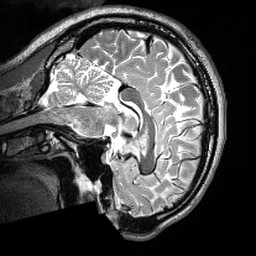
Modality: T2w
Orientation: sagittal
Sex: male
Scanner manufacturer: siemens
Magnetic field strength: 3 T
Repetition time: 3 s
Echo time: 0.418 s